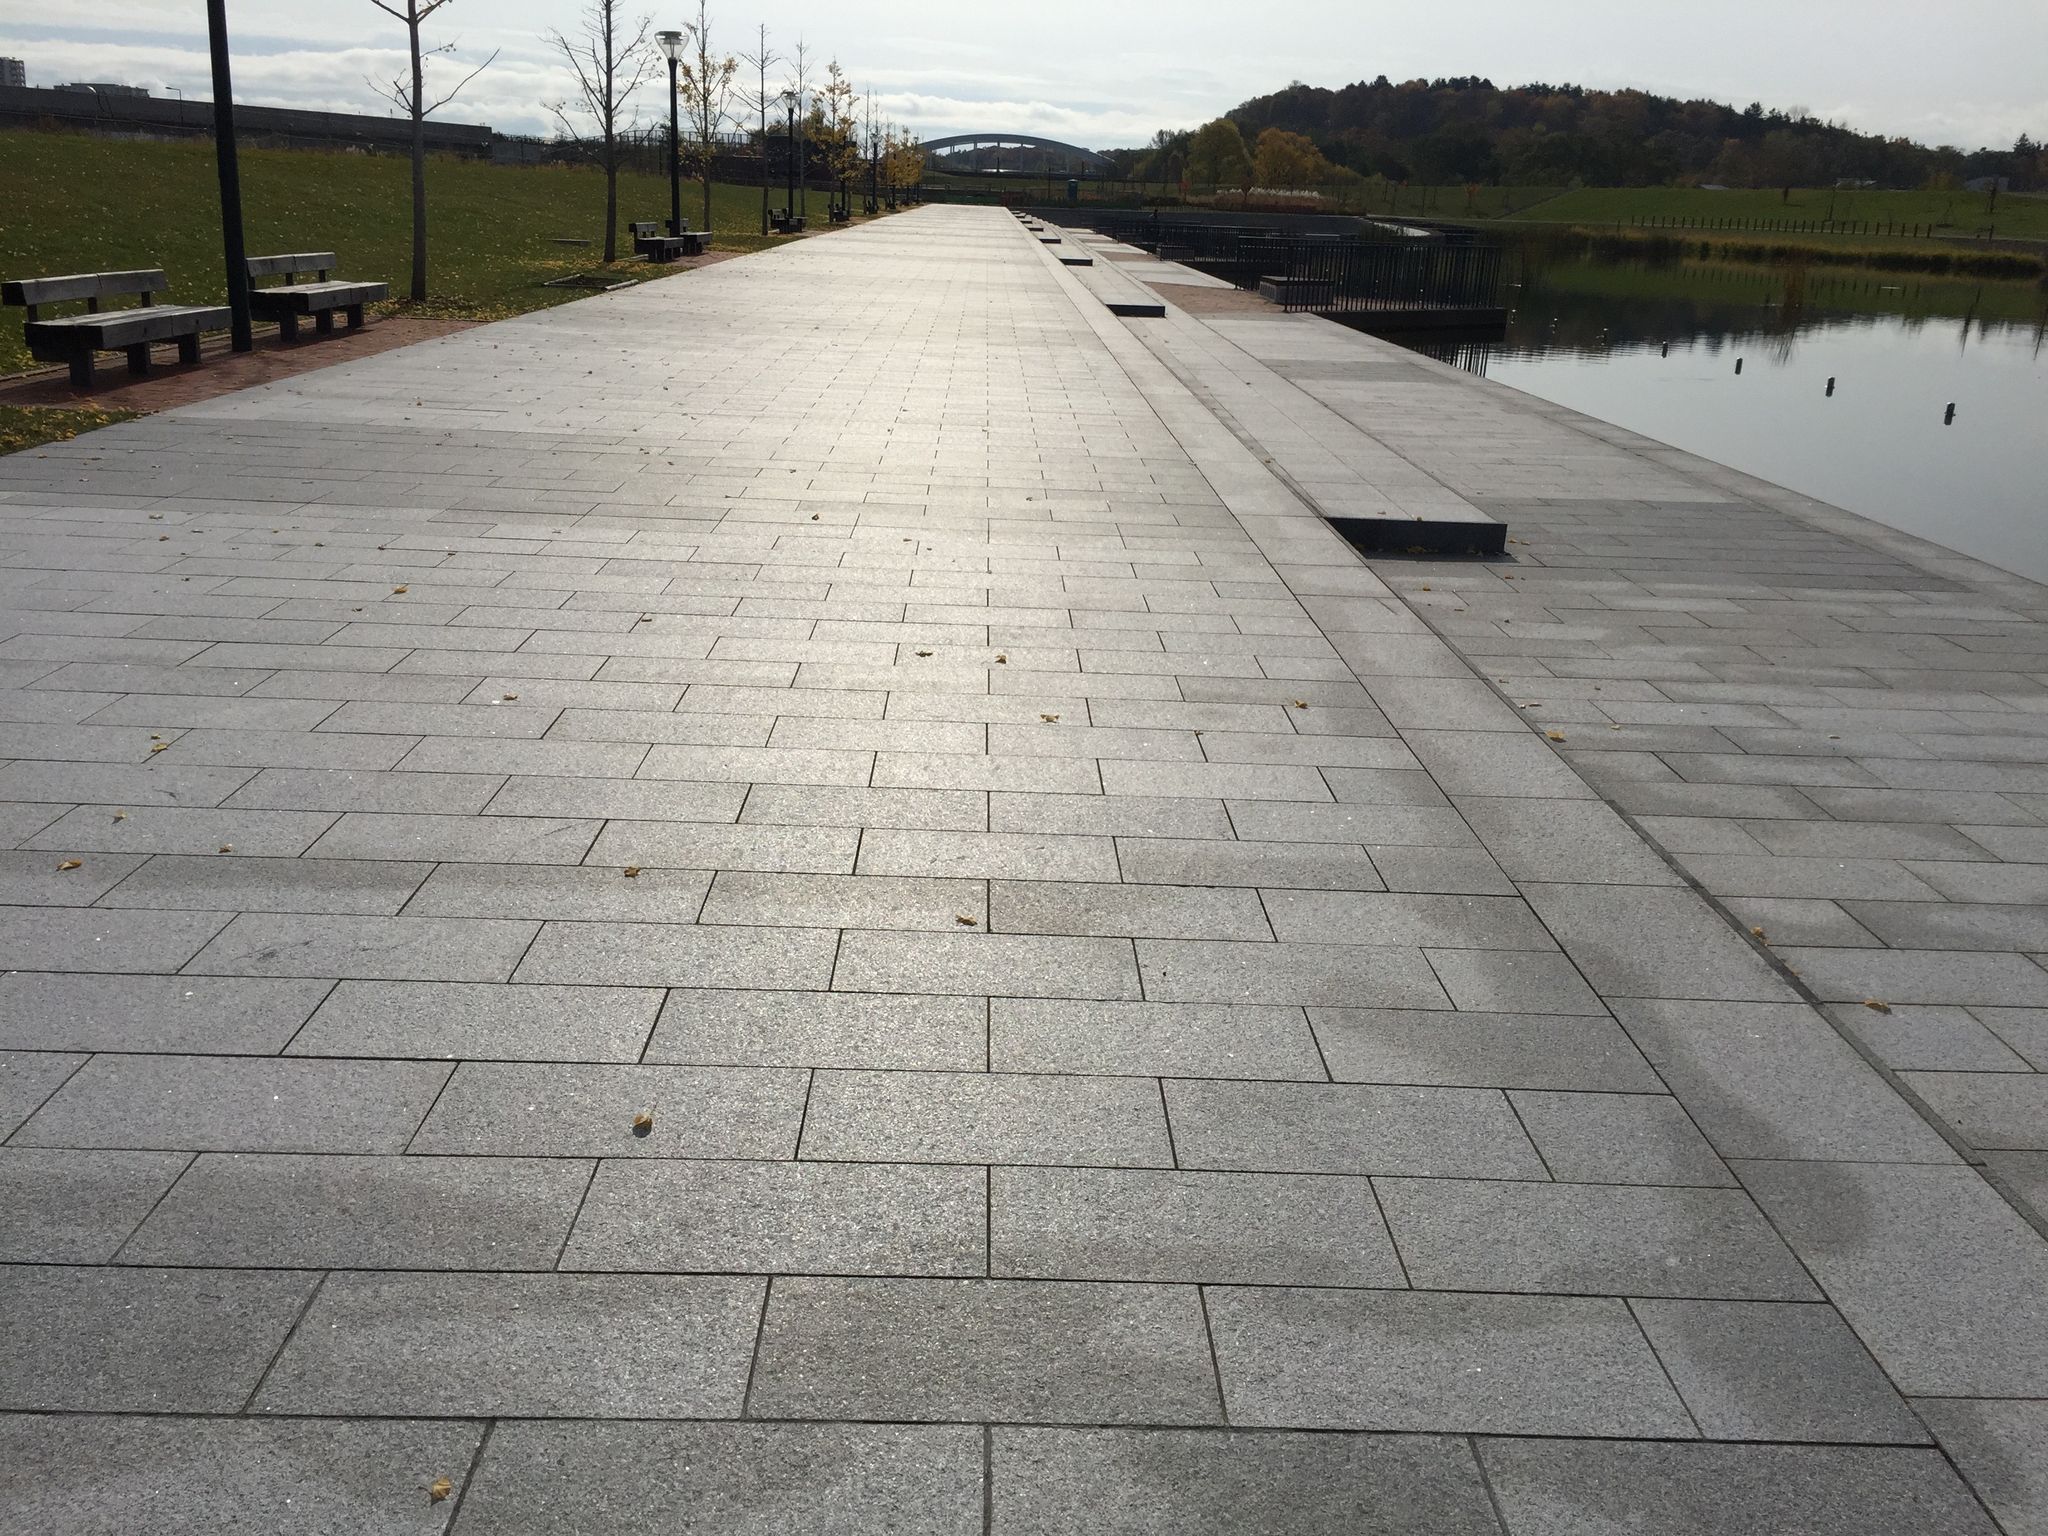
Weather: cloudy
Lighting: day
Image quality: good
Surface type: walking surface
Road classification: pedestrian, footway, path
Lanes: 1.0
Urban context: urban centre
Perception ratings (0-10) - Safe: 9.47, Lively: 3.64, Beautiful: 9.43, Boring: 3.25, Depressing: 3.72, Wealthy: 5.33